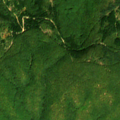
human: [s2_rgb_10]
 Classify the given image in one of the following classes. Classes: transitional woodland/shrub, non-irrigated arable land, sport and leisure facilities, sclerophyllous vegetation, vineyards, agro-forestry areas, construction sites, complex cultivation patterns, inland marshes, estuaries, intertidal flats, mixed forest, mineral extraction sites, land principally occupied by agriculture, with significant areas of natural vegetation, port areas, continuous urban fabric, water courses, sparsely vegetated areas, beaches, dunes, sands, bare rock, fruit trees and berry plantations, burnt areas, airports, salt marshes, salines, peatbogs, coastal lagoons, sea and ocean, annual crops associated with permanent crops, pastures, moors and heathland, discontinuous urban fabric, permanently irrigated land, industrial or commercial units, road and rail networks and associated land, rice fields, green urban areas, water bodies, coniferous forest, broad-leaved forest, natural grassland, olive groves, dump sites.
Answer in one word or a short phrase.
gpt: broad-leaved forest, mixed forest